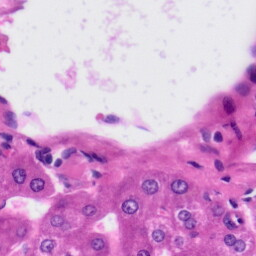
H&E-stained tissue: Liver